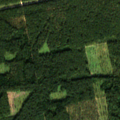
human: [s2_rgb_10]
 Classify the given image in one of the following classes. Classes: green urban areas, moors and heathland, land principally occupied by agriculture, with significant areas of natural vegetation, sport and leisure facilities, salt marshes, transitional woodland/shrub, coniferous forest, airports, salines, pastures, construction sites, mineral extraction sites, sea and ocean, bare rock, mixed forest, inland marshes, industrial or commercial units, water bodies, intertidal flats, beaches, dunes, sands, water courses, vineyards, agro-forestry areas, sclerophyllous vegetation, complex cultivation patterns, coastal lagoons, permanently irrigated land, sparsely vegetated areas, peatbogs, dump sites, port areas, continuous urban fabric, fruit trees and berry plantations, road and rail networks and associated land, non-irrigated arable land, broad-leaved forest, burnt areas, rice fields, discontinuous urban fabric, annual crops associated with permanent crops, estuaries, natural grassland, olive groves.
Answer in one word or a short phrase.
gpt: coniferous forest, transitional woodland/shrub